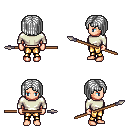
a pixel art fantasy rpg character, female body template, human, light skin, white long-sleeve shirt, gold greaves, white pageboy hairstyle, spear, four views (front, back, left, right), 2x2 character sprite sheet, small pixel art, hard edges, no anti-aliasing